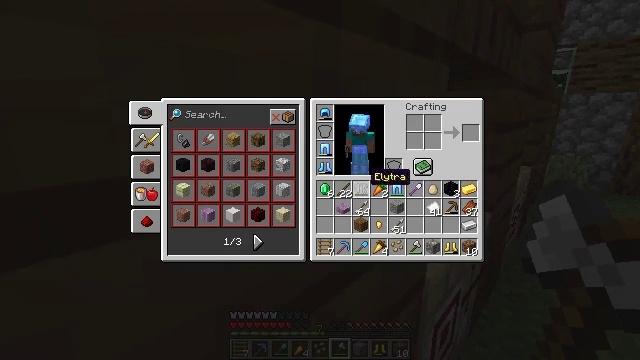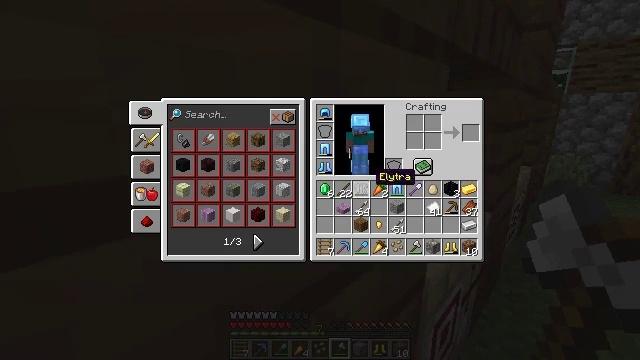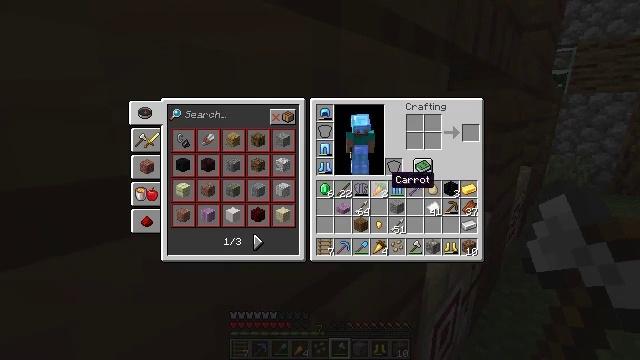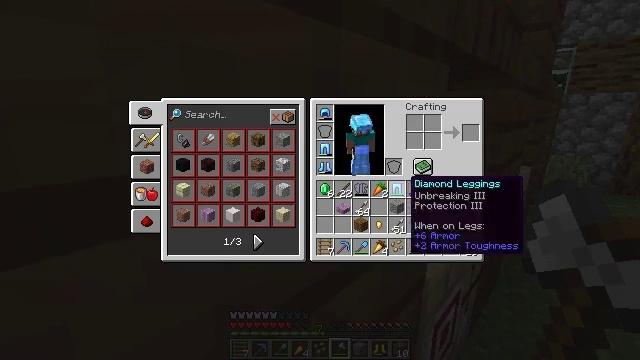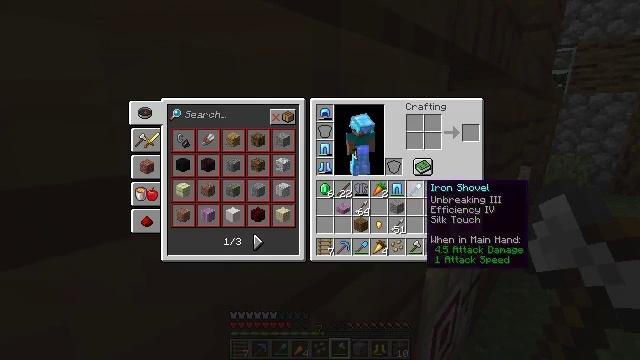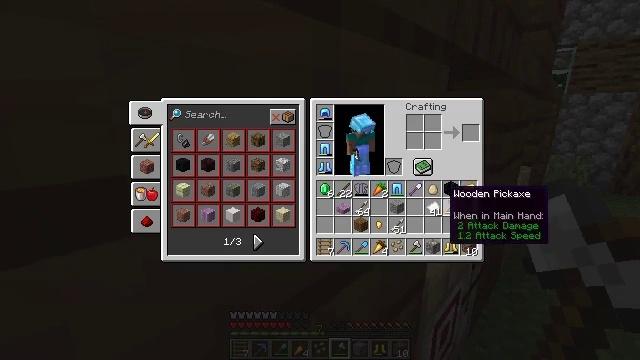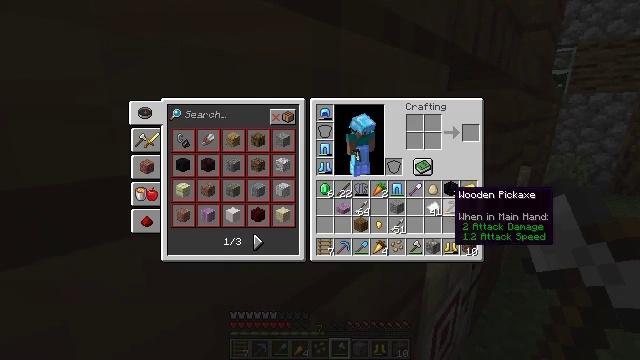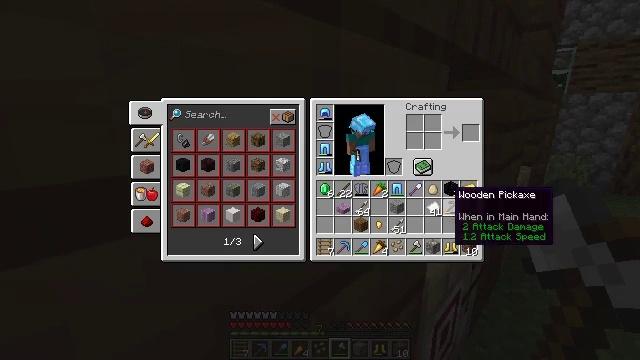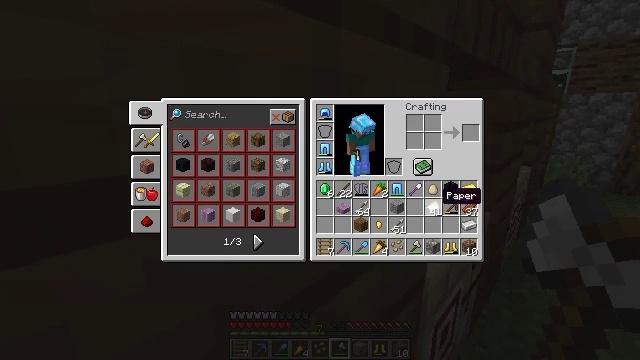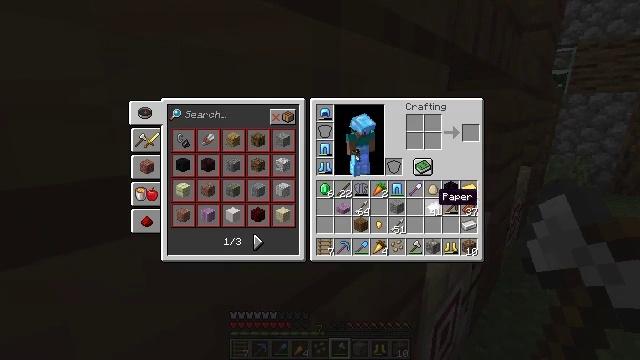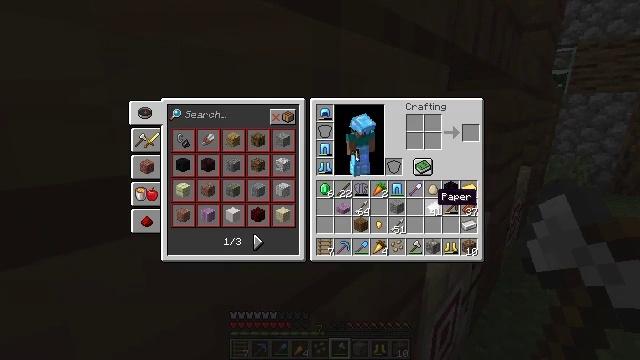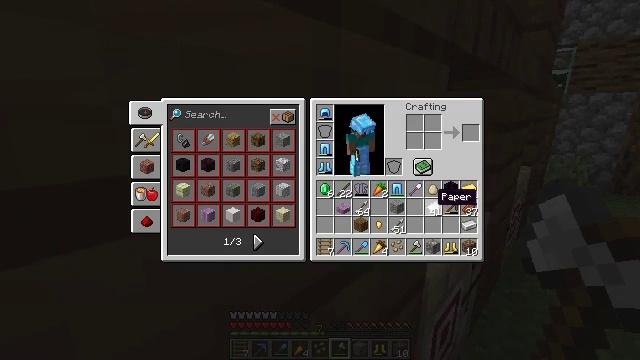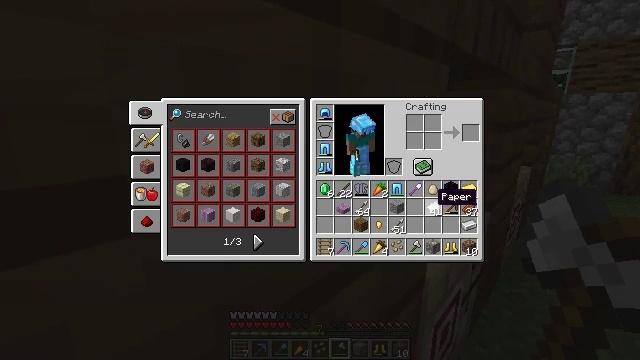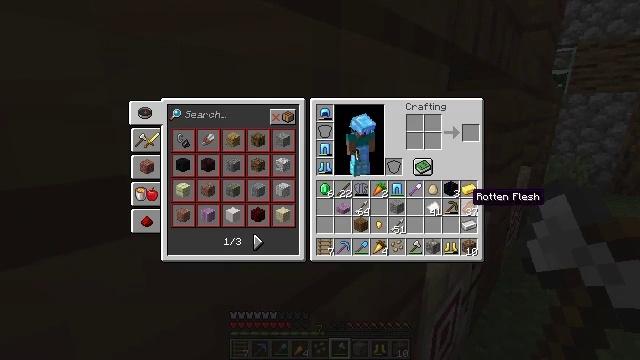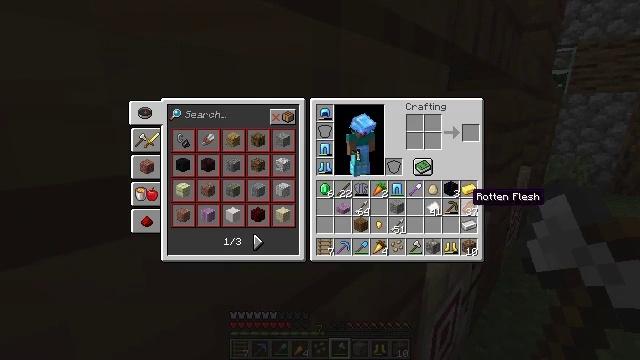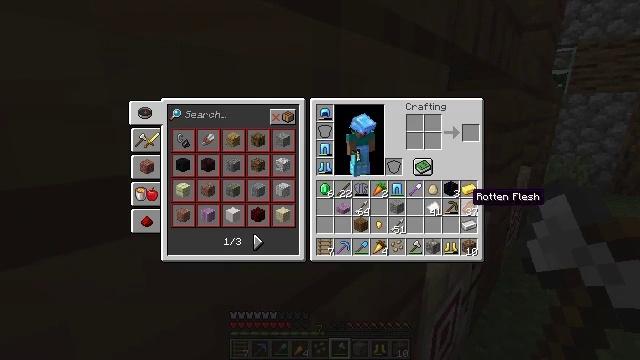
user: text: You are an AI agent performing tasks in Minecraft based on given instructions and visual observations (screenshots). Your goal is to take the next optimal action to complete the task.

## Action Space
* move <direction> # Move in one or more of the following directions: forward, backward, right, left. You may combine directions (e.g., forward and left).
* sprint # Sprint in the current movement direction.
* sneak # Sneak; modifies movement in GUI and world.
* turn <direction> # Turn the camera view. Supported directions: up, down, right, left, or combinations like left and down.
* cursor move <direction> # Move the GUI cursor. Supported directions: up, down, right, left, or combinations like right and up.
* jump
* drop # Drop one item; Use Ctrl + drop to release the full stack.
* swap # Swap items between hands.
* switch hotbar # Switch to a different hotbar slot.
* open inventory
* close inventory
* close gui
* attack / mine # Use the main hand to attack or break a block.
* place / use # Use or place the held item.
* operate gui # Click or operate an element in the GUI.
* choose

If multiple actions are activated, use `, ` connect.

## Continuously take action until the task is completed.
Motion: motion action
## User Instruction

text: Manufacture an ender pearl.
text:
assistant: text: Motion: no_op
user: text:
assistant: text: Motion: cursor move right
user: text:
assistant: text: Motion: cursor move right
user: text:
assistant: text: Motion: cursor move right
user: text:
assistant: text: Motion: cursor move right
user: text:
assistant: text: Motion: no_op
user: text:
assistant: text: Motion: no_op
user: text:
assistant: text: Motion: cursor move left
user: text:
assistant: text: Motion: no_op
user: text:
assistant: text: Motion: no_op
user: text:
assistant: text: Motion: no_op
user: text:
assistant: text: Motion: no_op
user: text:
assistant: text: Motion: cursor move right
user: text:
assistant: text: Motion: no_op
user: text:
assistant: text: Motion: move forward
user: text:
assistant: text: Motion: move forward
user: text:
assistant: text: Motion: move forward
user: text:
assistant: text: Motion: move forward
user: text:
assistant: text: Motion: turn right, close gui
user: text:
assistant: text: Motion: turn right, open inventory
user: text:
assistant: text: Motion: turn right, open inventory
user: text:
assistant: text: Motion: move forward, turn right
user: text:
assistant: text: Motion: move forward
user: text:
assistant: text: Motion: move forward, sprint
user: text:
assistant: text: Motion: move forward, sprint
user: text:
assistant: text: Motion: move forward, sprint
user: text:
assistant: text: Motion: move forward, sprint, turn right and up
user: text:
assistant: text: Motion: move forward, sprint, turn right and down
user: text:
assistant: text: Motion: move forward, sprint, turn right and down
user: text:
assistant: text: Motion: move forward, sprint, turn right, jump